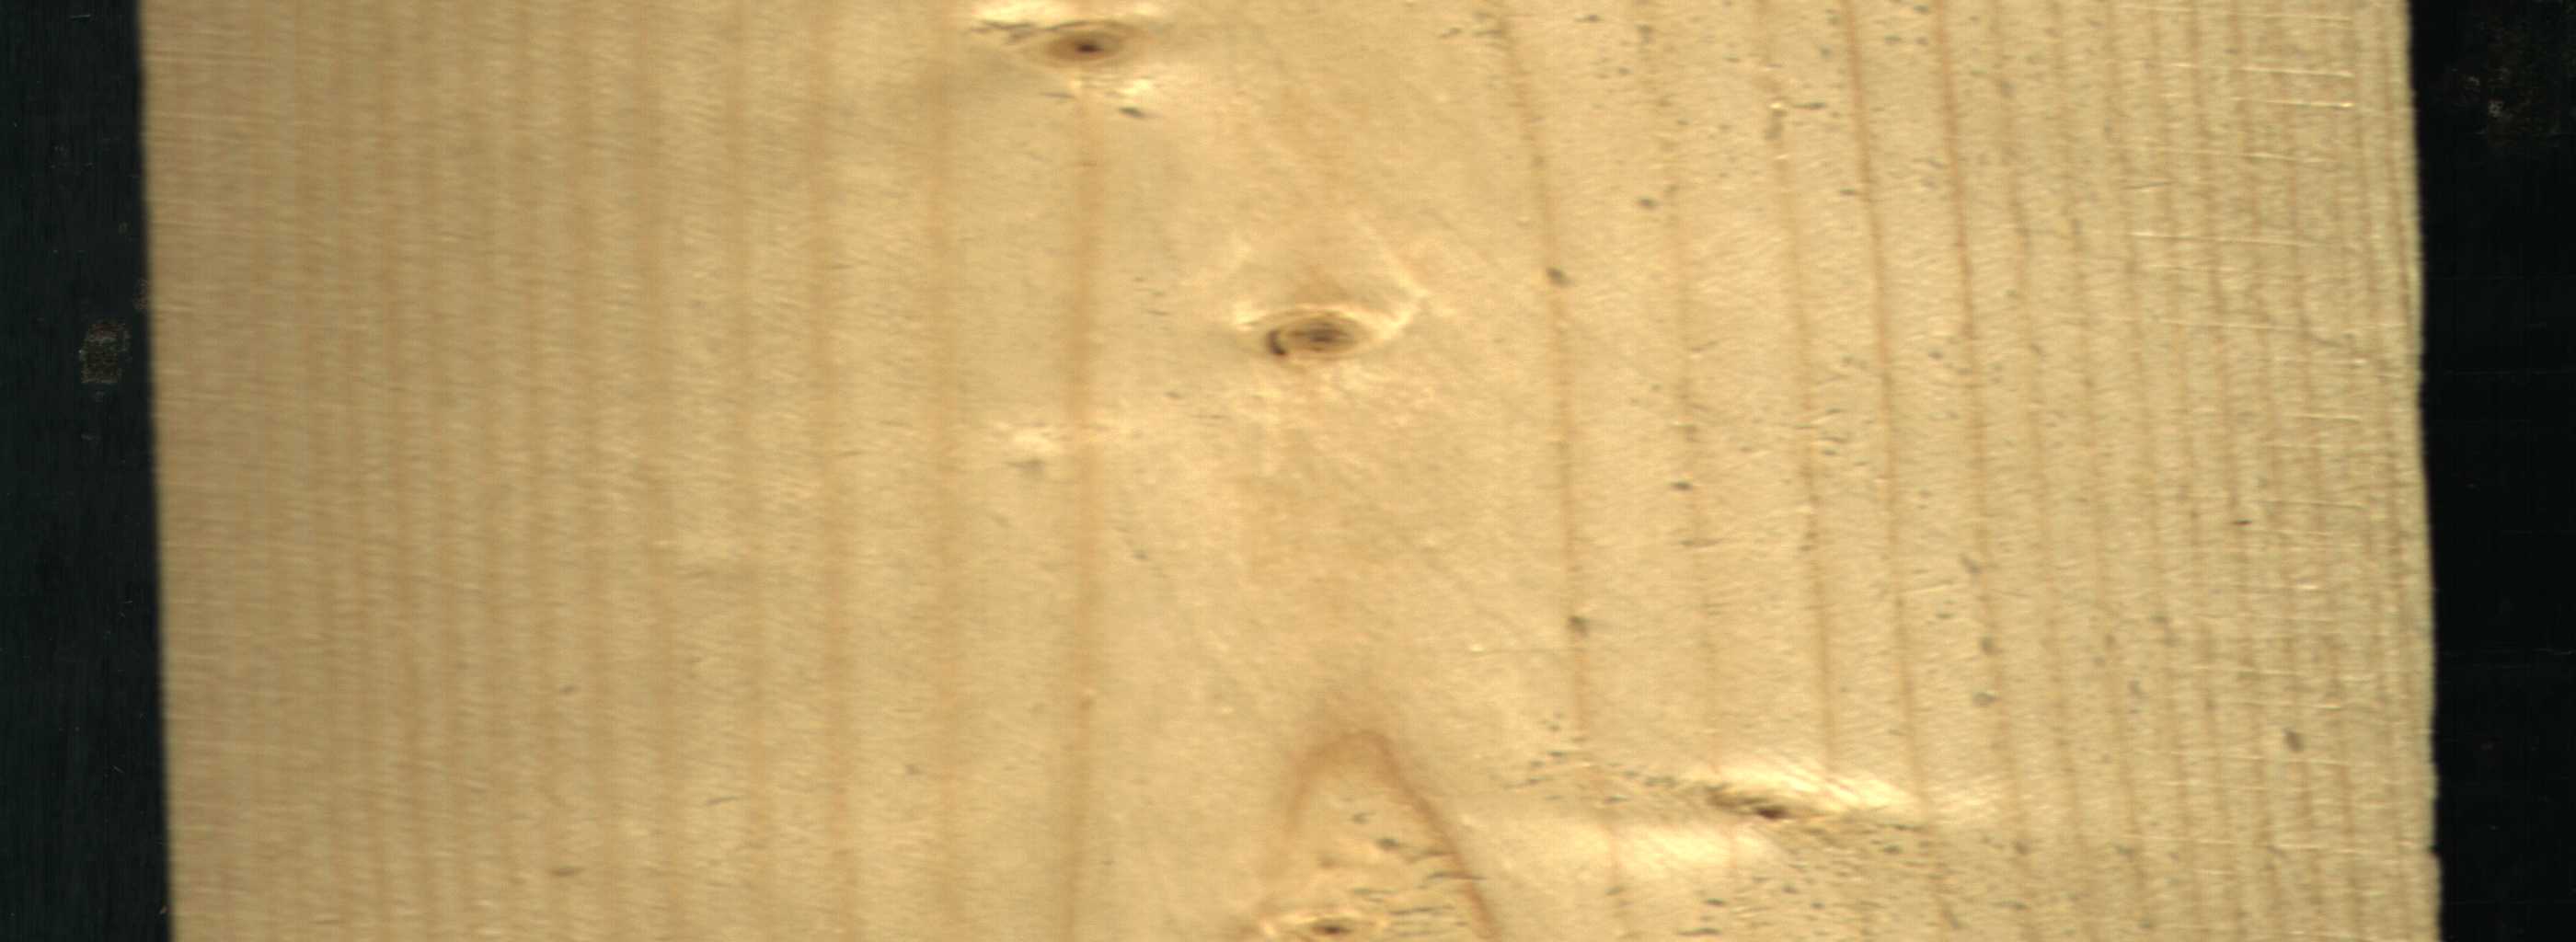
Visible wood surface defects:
Live_Knot
Live_Knot